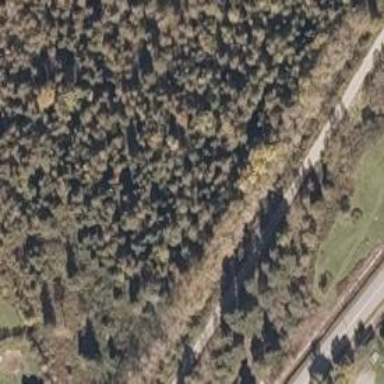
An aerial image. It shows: Abandoned railway service road.